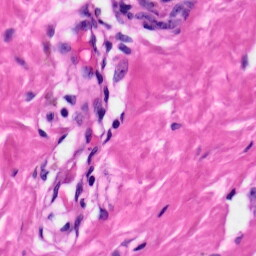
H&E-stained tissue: Skin